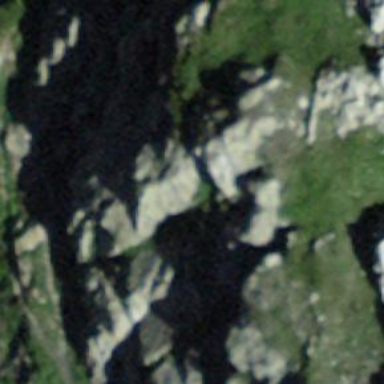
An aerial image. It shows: Natural cliff.